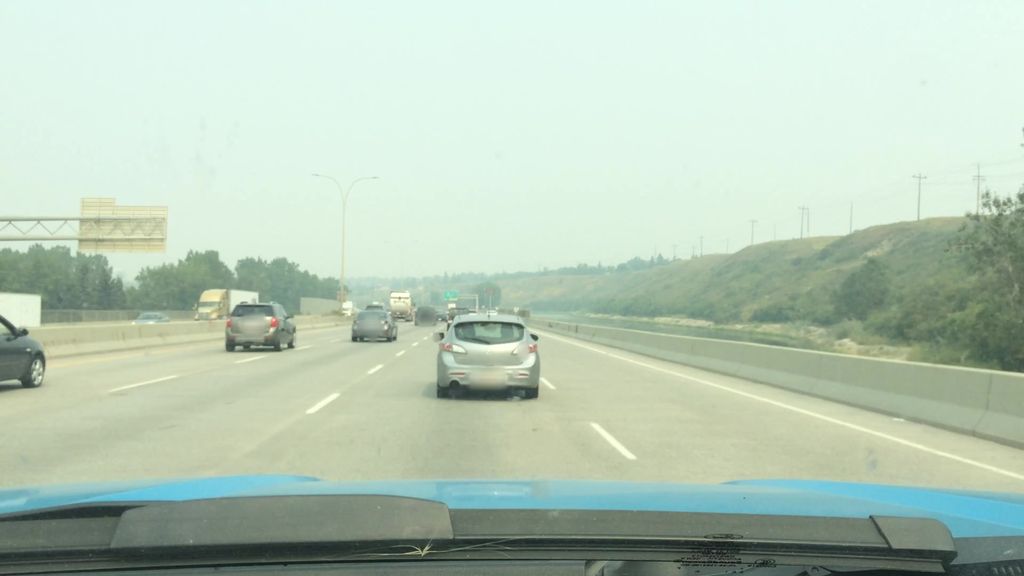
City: calgary